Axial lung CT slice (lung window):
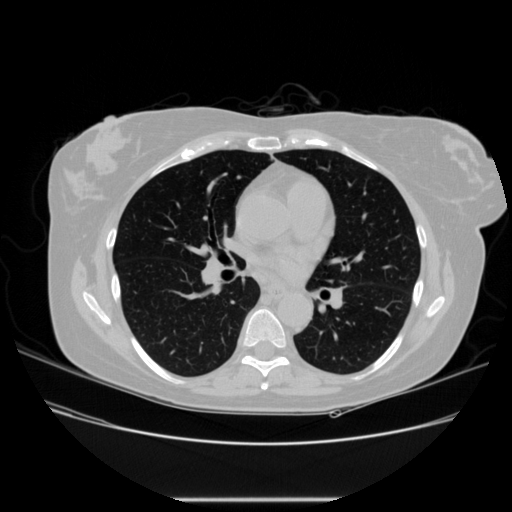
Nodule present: no